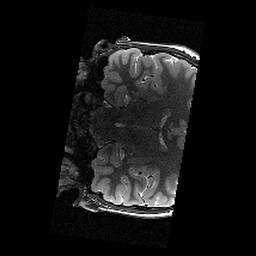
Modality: T2w
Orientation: coronal
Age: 13
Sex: male
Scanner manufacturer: siemens
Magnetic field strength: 3 T
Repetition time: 9.23 s
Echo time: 0.067 s